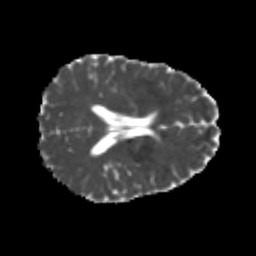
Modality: MD
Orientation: axial
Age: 23
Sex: female
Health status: healthy
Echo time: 0.074 s